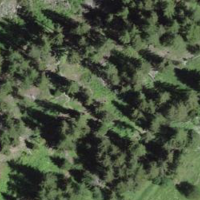
EUNIS habitat code: 43
Species observed at this site:
Ranunculus repens